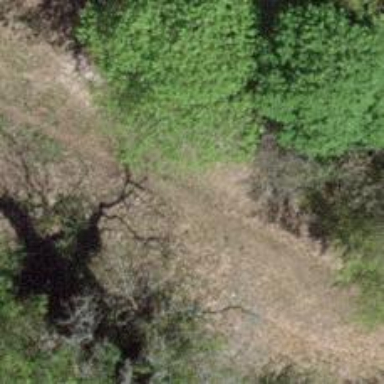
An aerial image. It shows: Path.